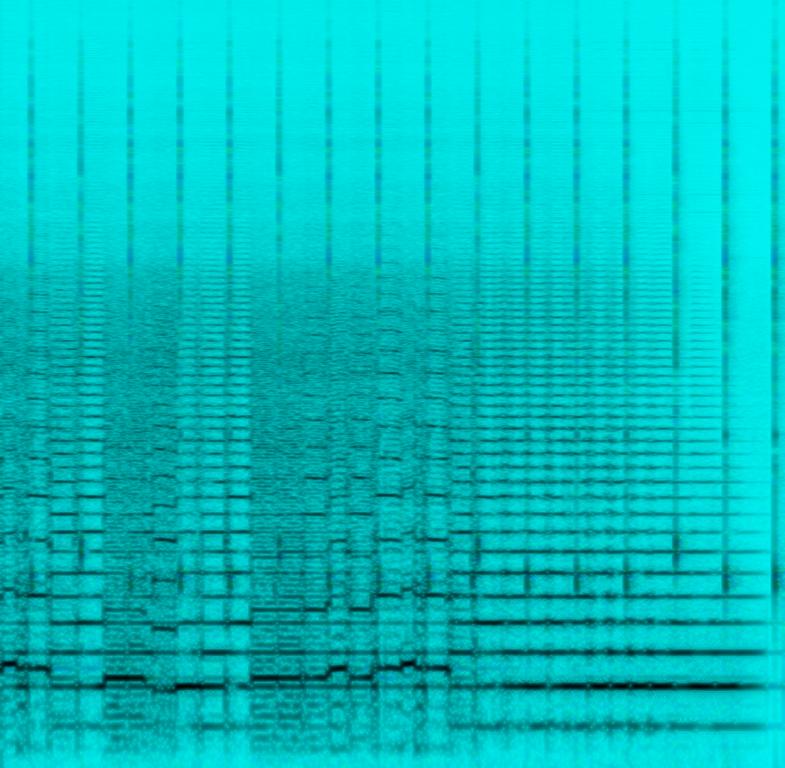
This song features an overdriven guitar being played. One single note is played with a vibrato. A metronome is playing in the background. There are no other instruments. There are no voices in this song. This song can be played in a guitar instruction video.